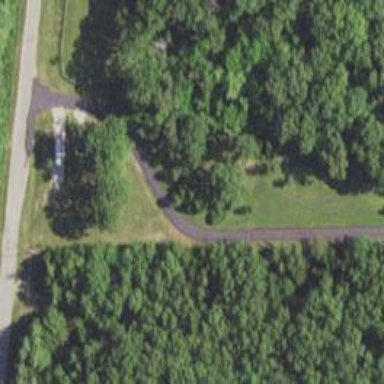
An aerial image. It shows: Driveway.